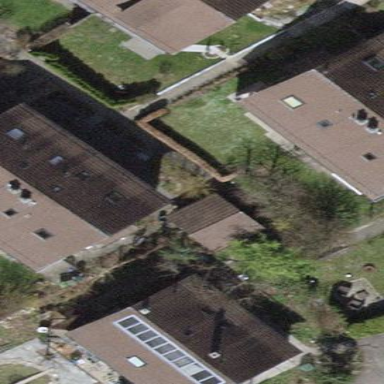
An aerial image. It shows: Building with tiled roof.